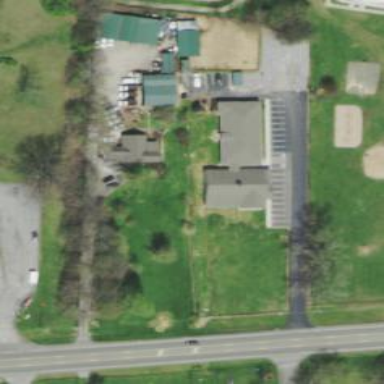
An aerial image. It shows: Veterinary facility.